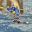
Label: 2